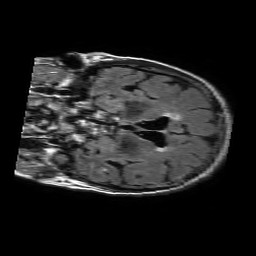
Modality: FLAIR
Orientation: coronal
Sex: female
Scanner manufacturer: philips
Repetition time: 11 s
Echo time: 0.125 s